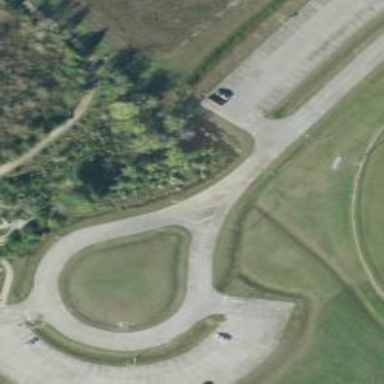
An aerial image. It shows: Circular junction on unclassified road.